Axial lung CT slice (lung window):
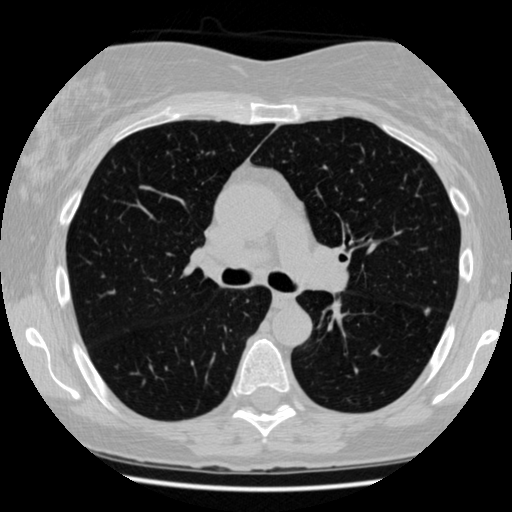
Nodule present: yes
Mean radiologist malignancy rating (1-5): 2